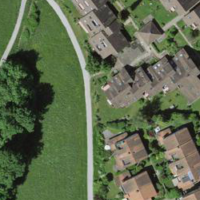
EUNIS habitat code: 55
Species observed at this site:
Phyllopertha horticola
Polistes dominula